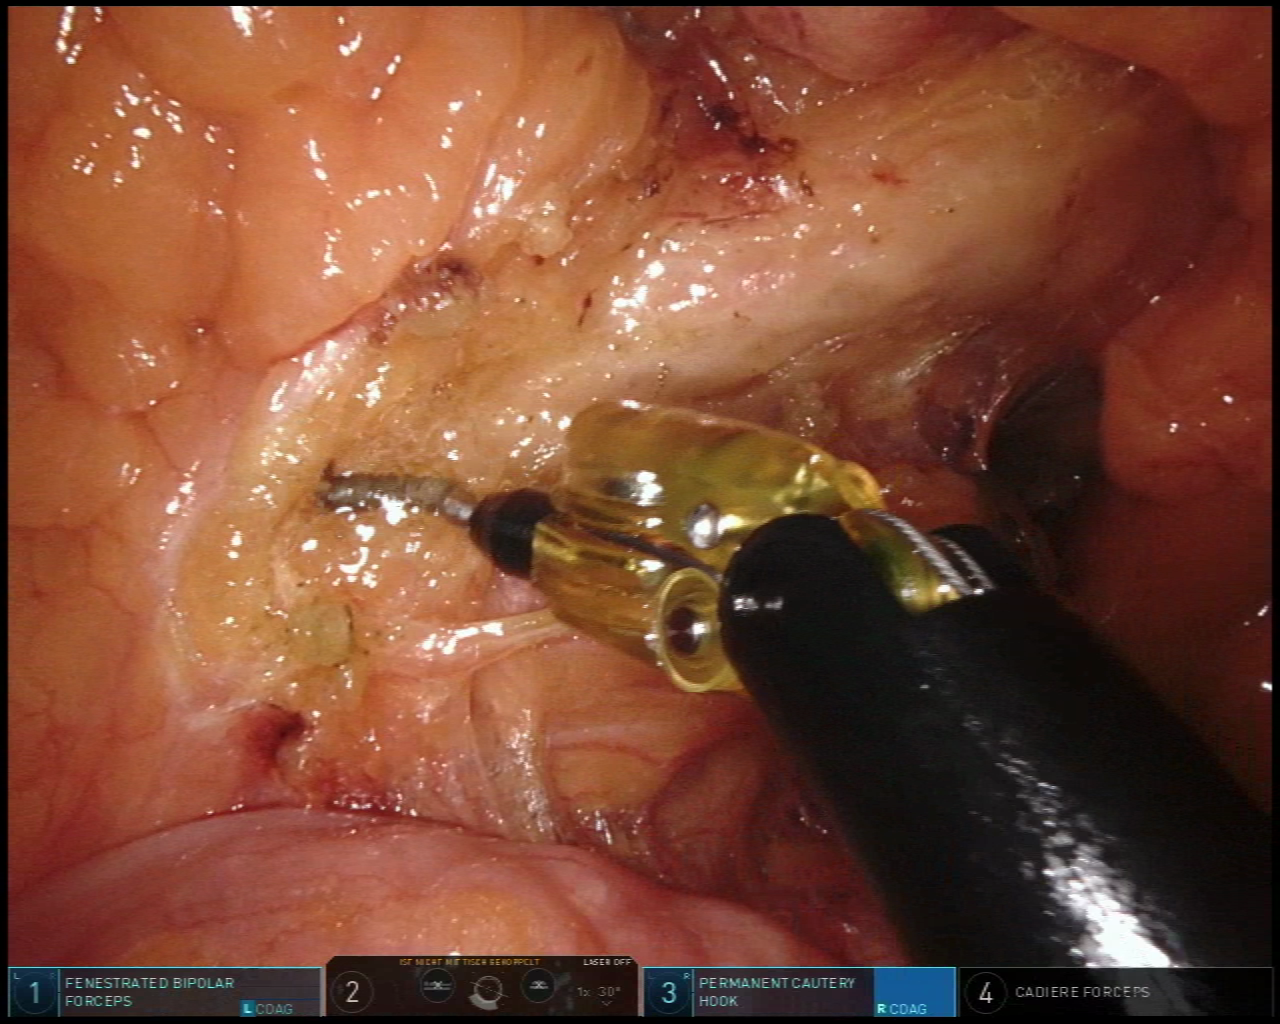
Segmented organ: inferior_mesenteric_artery
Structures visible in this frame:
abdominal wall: no
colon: no
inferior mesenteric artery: yes
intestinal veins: no
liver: no
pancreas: no
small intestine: yes
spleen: no
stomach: no
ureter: no
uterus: no
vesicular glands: no